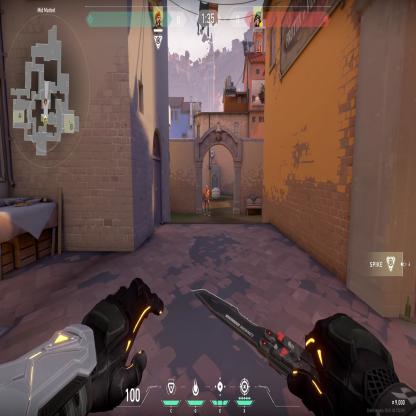
Label: enemy